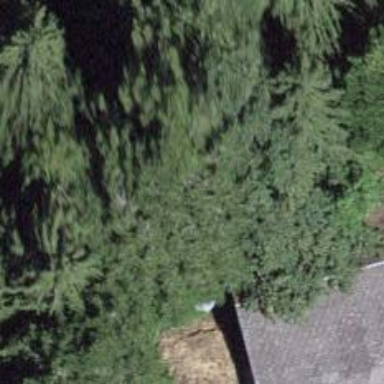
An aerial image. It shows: Barn.